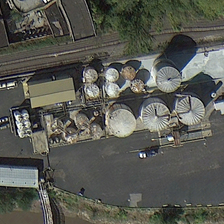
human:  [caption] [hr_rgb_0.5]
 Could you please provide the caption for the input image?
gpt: several storage tanks are near a river .

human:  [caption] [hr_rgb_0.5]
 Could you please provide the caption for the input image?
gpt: several storage tanks are near a river .

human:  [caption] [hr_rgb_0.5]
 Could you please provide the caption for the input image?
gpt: several storage tanks are near a river .

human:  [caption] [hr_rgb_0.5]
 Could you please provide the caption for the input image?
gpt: several storage tanks are near a river .

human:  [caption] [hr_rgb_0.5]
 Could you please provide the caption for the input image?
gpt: several storage tanks are near a river .